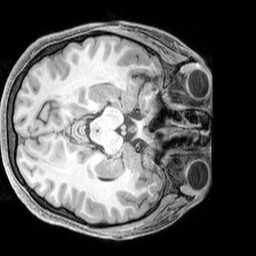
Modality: T1w
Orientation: axial
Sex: female
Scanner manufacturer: siemens
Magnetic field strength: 3 T
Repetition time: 2.3 s
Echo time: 0.00226 s